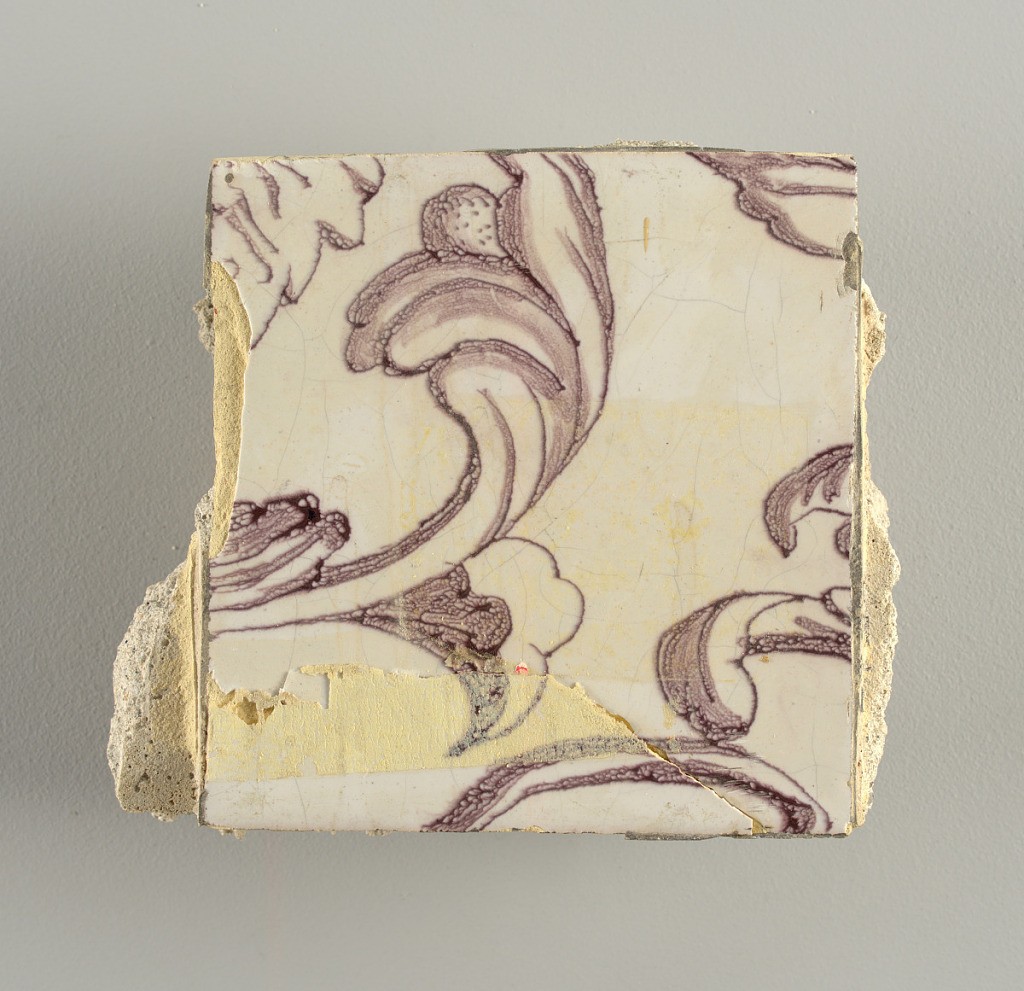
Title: Tile wall facing
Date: ca. 1725
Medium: Tin-glazed earthenware, underglaze
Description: Horizontal rectangle.  Thirty tiles wide and twenty-three tiles high with opening for fireplace eleven tiles wide and ten high.  Foliage arabesques disposed about three vertical axes from which are emphazised by urns at center and right, and at left by the figure of a standing woman carrying an infant on her arm and accompanied by two children.